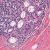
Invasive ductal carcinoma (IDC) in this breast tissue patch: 1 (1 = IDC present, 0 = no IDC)